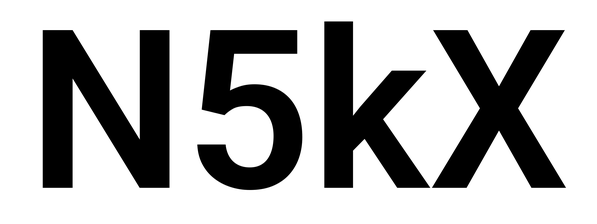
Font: Roboto_SemiBold